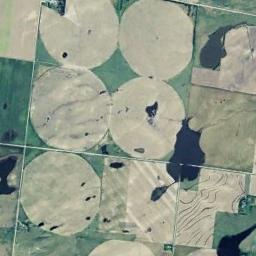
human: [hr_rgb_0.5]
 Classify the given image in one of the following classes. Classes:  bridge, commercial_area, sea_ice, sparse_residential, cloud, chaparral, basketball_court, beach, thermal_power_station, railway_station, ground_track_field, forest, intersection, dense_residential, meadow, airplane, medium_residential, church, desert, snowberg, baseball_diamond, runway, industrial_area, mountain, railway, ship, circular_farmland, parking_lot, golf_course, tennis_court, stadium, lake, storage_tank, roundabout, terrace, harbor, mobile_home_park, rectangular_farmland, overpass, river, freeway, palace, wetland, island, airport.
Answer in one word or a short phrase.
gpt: circular_farmland